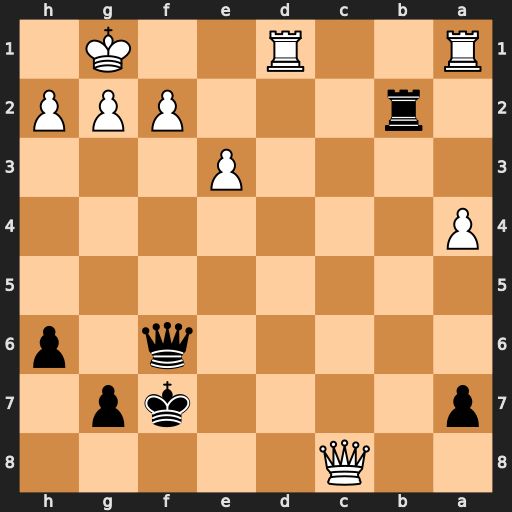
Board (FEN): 2Q5/p4kp1/5q1p/8/P7/4P3/1r3PPP/R2R2K1
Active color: b
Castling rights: -
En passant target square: -
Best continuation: Qxf2+ Kh1 Qxg2#